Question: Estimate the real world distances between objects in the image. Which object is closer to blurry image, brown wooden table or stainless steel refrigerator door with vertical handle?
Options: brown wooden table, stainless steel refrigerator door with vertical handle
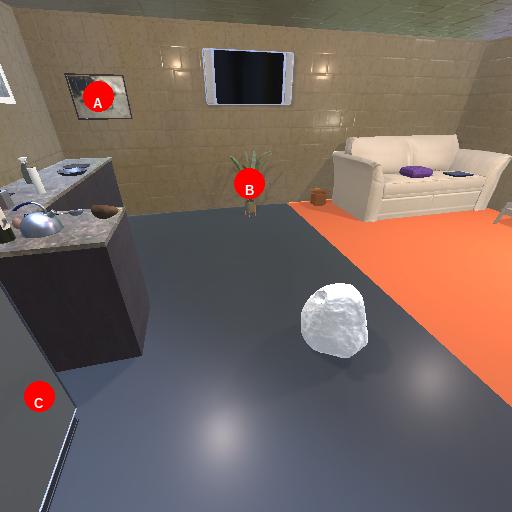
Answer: brown wooden table